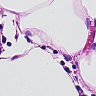
Metastatic tissue present: no